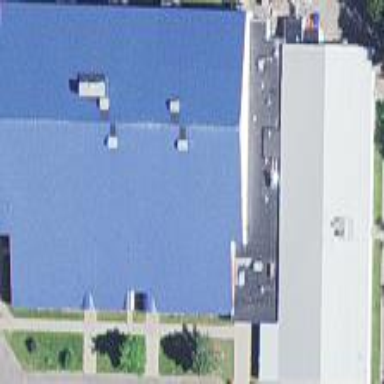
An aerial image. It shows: Commercial building housing sports center specialized for ice hockey.